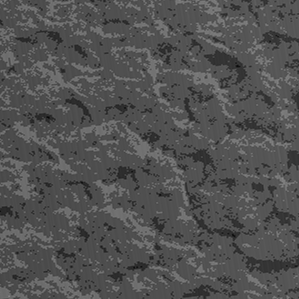
Label: frost